Aerial crown-view tile of a tropical tree (Barro Colorado Island, Panama), acquired 20250217:
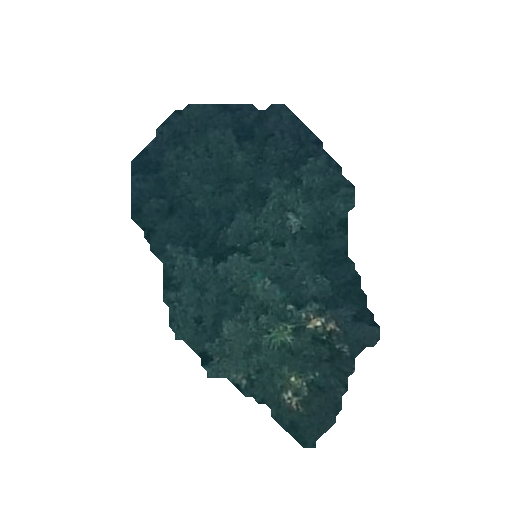
Species: Virola sebifera
GBIF accepted scientific name: Virola sebifera
Crown area: 82.073 m²